Field crop: tomato
Growth stage: 1
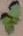
Species: solanum